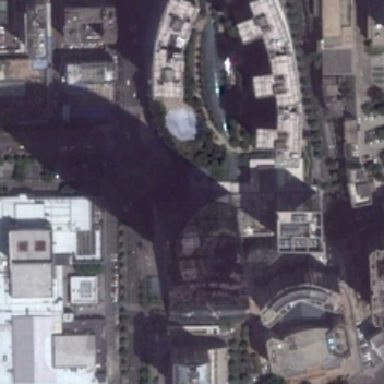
The economy of this area is very developed .